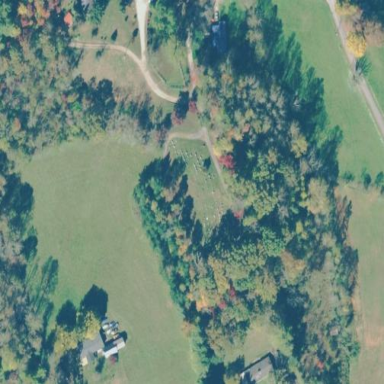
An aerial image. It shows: Cemetery.